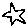
Label: star